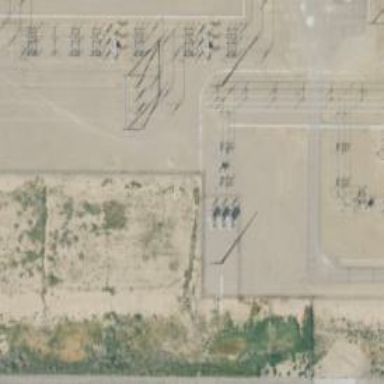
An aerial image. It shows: Switch for power supply.